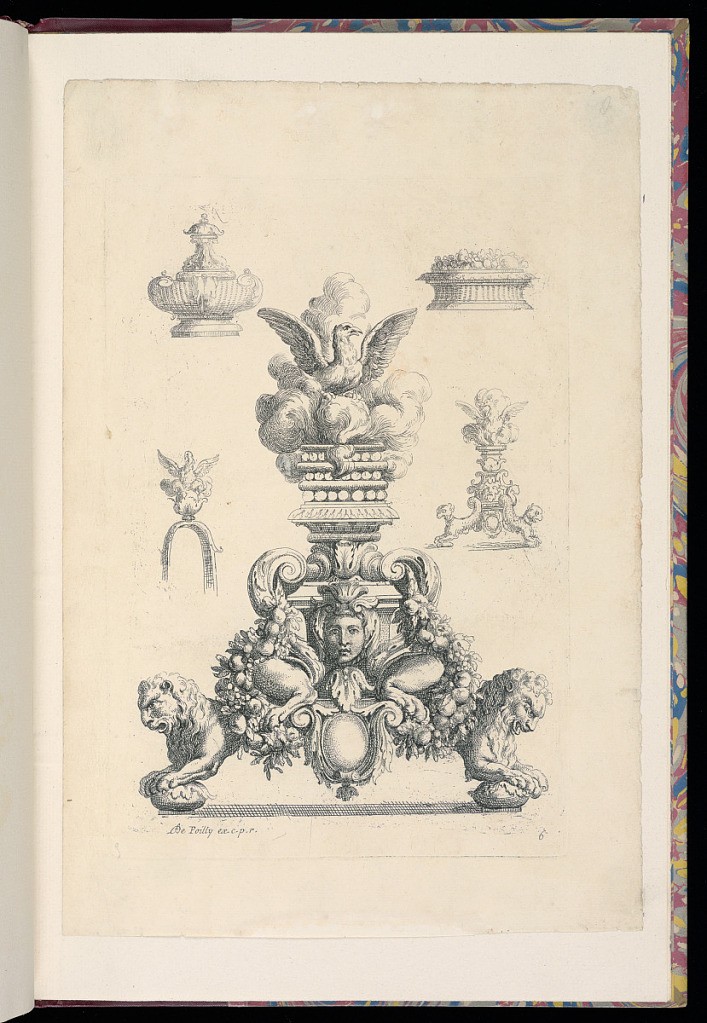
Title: Design for an Andiron
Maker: Jean Cotelle, French, 1607–1676
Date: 1622-1676
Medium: Etching on laid paper
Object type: Print
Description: Design for andiron, decorated with an eagle above fire smoke, and a foot consisting of lions and festoons. Around the andiron are designs for another andiron, a design for a basket, a design for a handle for fire tongs, and a design for a container with a lid.